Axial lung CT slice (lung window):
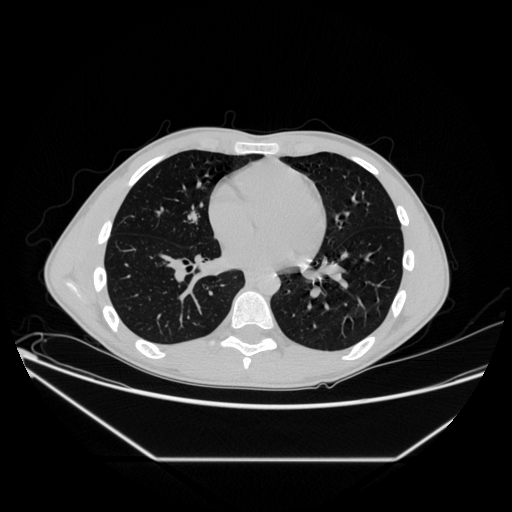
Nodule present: no